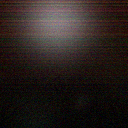
Screen state: off